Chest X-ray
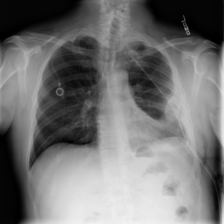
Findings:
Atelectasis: negative
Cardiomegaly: negative
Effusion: positive
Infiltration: negative
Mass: positive
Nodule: negative
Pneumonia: negative
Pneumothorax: negative
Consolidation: negative
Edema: negative
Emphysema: negative
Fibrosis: negative
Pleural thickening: negative
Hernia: negative